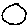
Label: circle